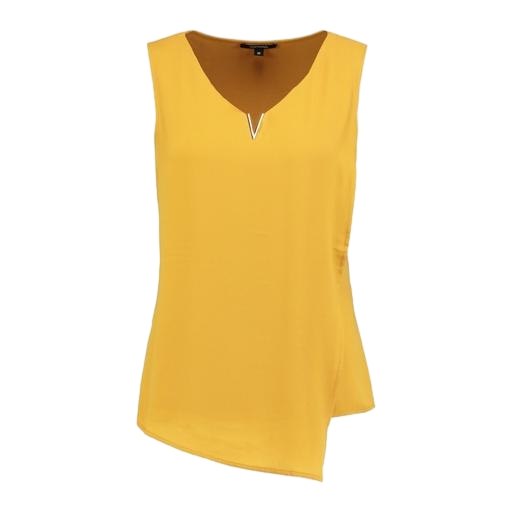
asymmetrical top only macy, yellow layered top only macy, yellow double-layer top, white background